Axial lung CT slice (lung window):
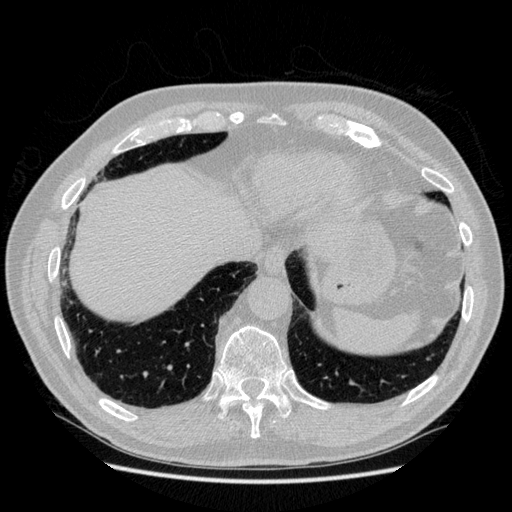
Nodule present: no